Field crop: tomato
Growth stage: 1
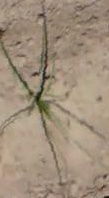
Species: cyperus